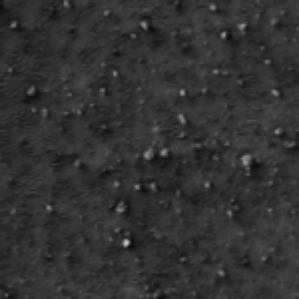
Label: frost